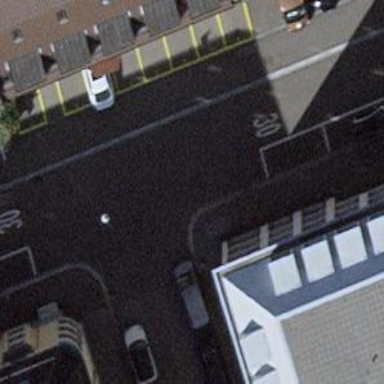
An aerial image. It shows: Kerb serving as barrier.